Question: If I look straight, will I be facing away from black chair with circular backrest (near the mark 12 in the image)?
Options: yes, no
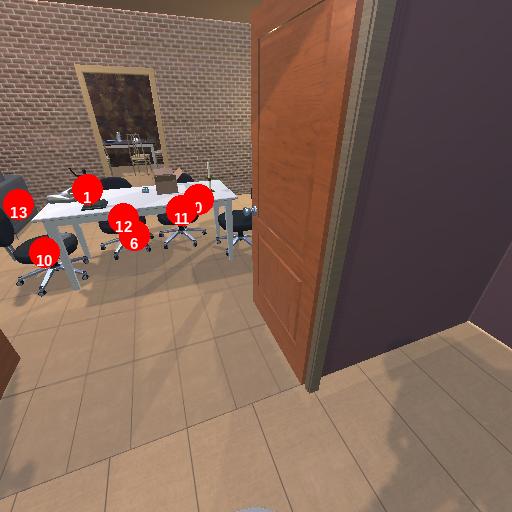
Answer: yes